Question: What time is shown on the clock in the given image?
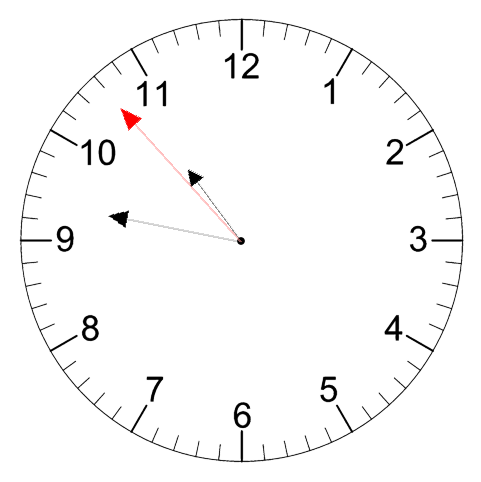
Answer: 10:46:53